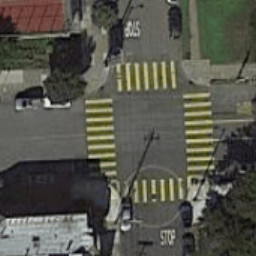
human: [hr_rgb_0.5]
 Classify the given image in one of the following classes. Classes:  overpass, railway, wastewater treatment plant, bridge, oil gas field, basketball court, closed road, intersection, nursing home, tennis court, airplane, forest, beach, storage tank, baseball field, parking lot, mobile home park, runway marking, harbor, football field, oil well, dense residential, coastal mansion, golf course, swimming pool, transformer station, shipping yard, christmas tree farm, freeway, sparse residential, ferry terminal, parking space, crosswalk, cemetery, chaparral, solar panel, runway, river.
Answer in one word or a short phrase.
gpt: crosswalk